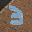
Label: 3